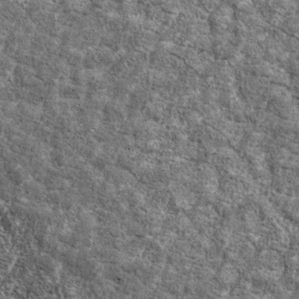
Label: non_frost